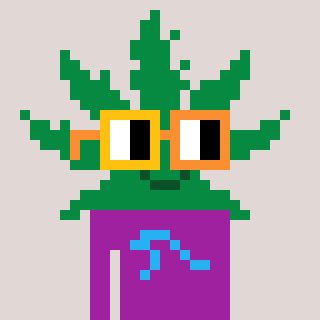
a pixel art character with square yellow and orange glasses, a weed-shaped head and a magenta-colored body on a warm background